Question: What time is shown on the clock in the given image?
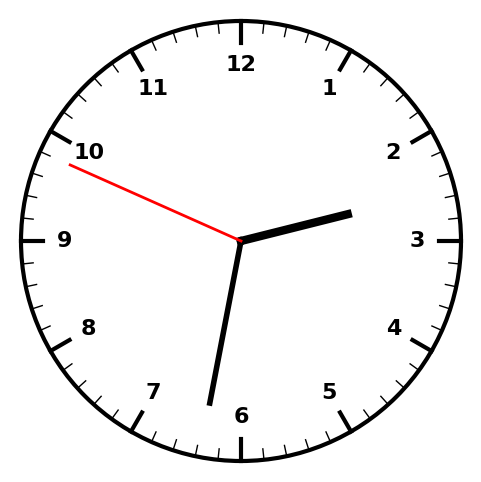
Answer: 02:31:49